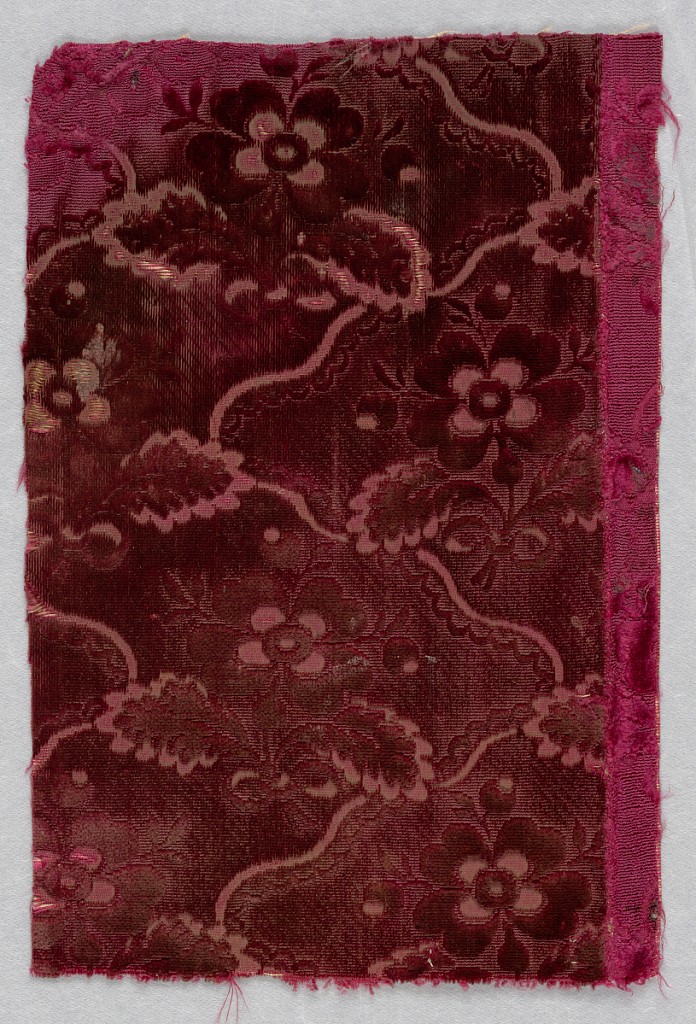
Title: Fragment
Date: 18th century
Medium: silk Technique: cut and uncut supplementary warp pile (velvet) in a satin foundation
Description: Fragment of dark red cut and uncut velvet in a design of flower sprigs and ribbon garland.